Question: What can be the reasons that I see the UserControl path instead of UserControl content?
I have quite complex code, so I just would like to ask for some hints, where I should look for the problem..
This shows when I debug my app:

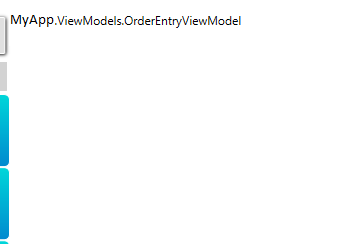
Answer: Presumably, you have which binds to but it is not associated with any view. You need
'''
<Window.Resources>
<DataTemplate DataType="{x:Type viewmodel:OrderEntryViewModel}">
<userControls:YourView/>
</DataTemplate>
</Window.Resources>
'''